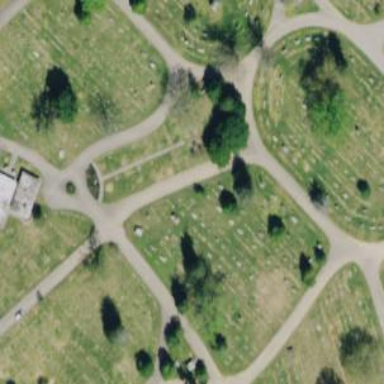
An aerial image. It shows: Memorial.